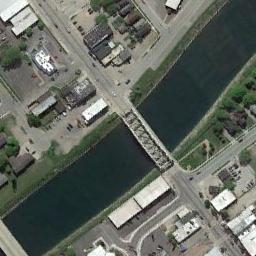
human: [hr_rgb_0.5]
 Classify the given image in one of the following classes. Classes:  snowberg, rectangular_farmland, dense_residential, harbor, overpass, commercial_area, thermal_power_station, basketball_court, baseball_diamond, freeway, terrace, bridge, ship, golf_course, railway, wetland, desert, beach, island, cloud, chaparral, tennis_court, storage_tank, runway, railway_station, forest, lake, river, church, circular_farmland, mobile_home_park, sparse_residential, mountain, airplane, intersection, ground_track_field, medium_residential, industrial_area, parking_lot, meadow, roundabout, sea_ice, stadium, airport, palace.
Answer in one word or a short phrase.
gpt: bridge